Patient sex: F
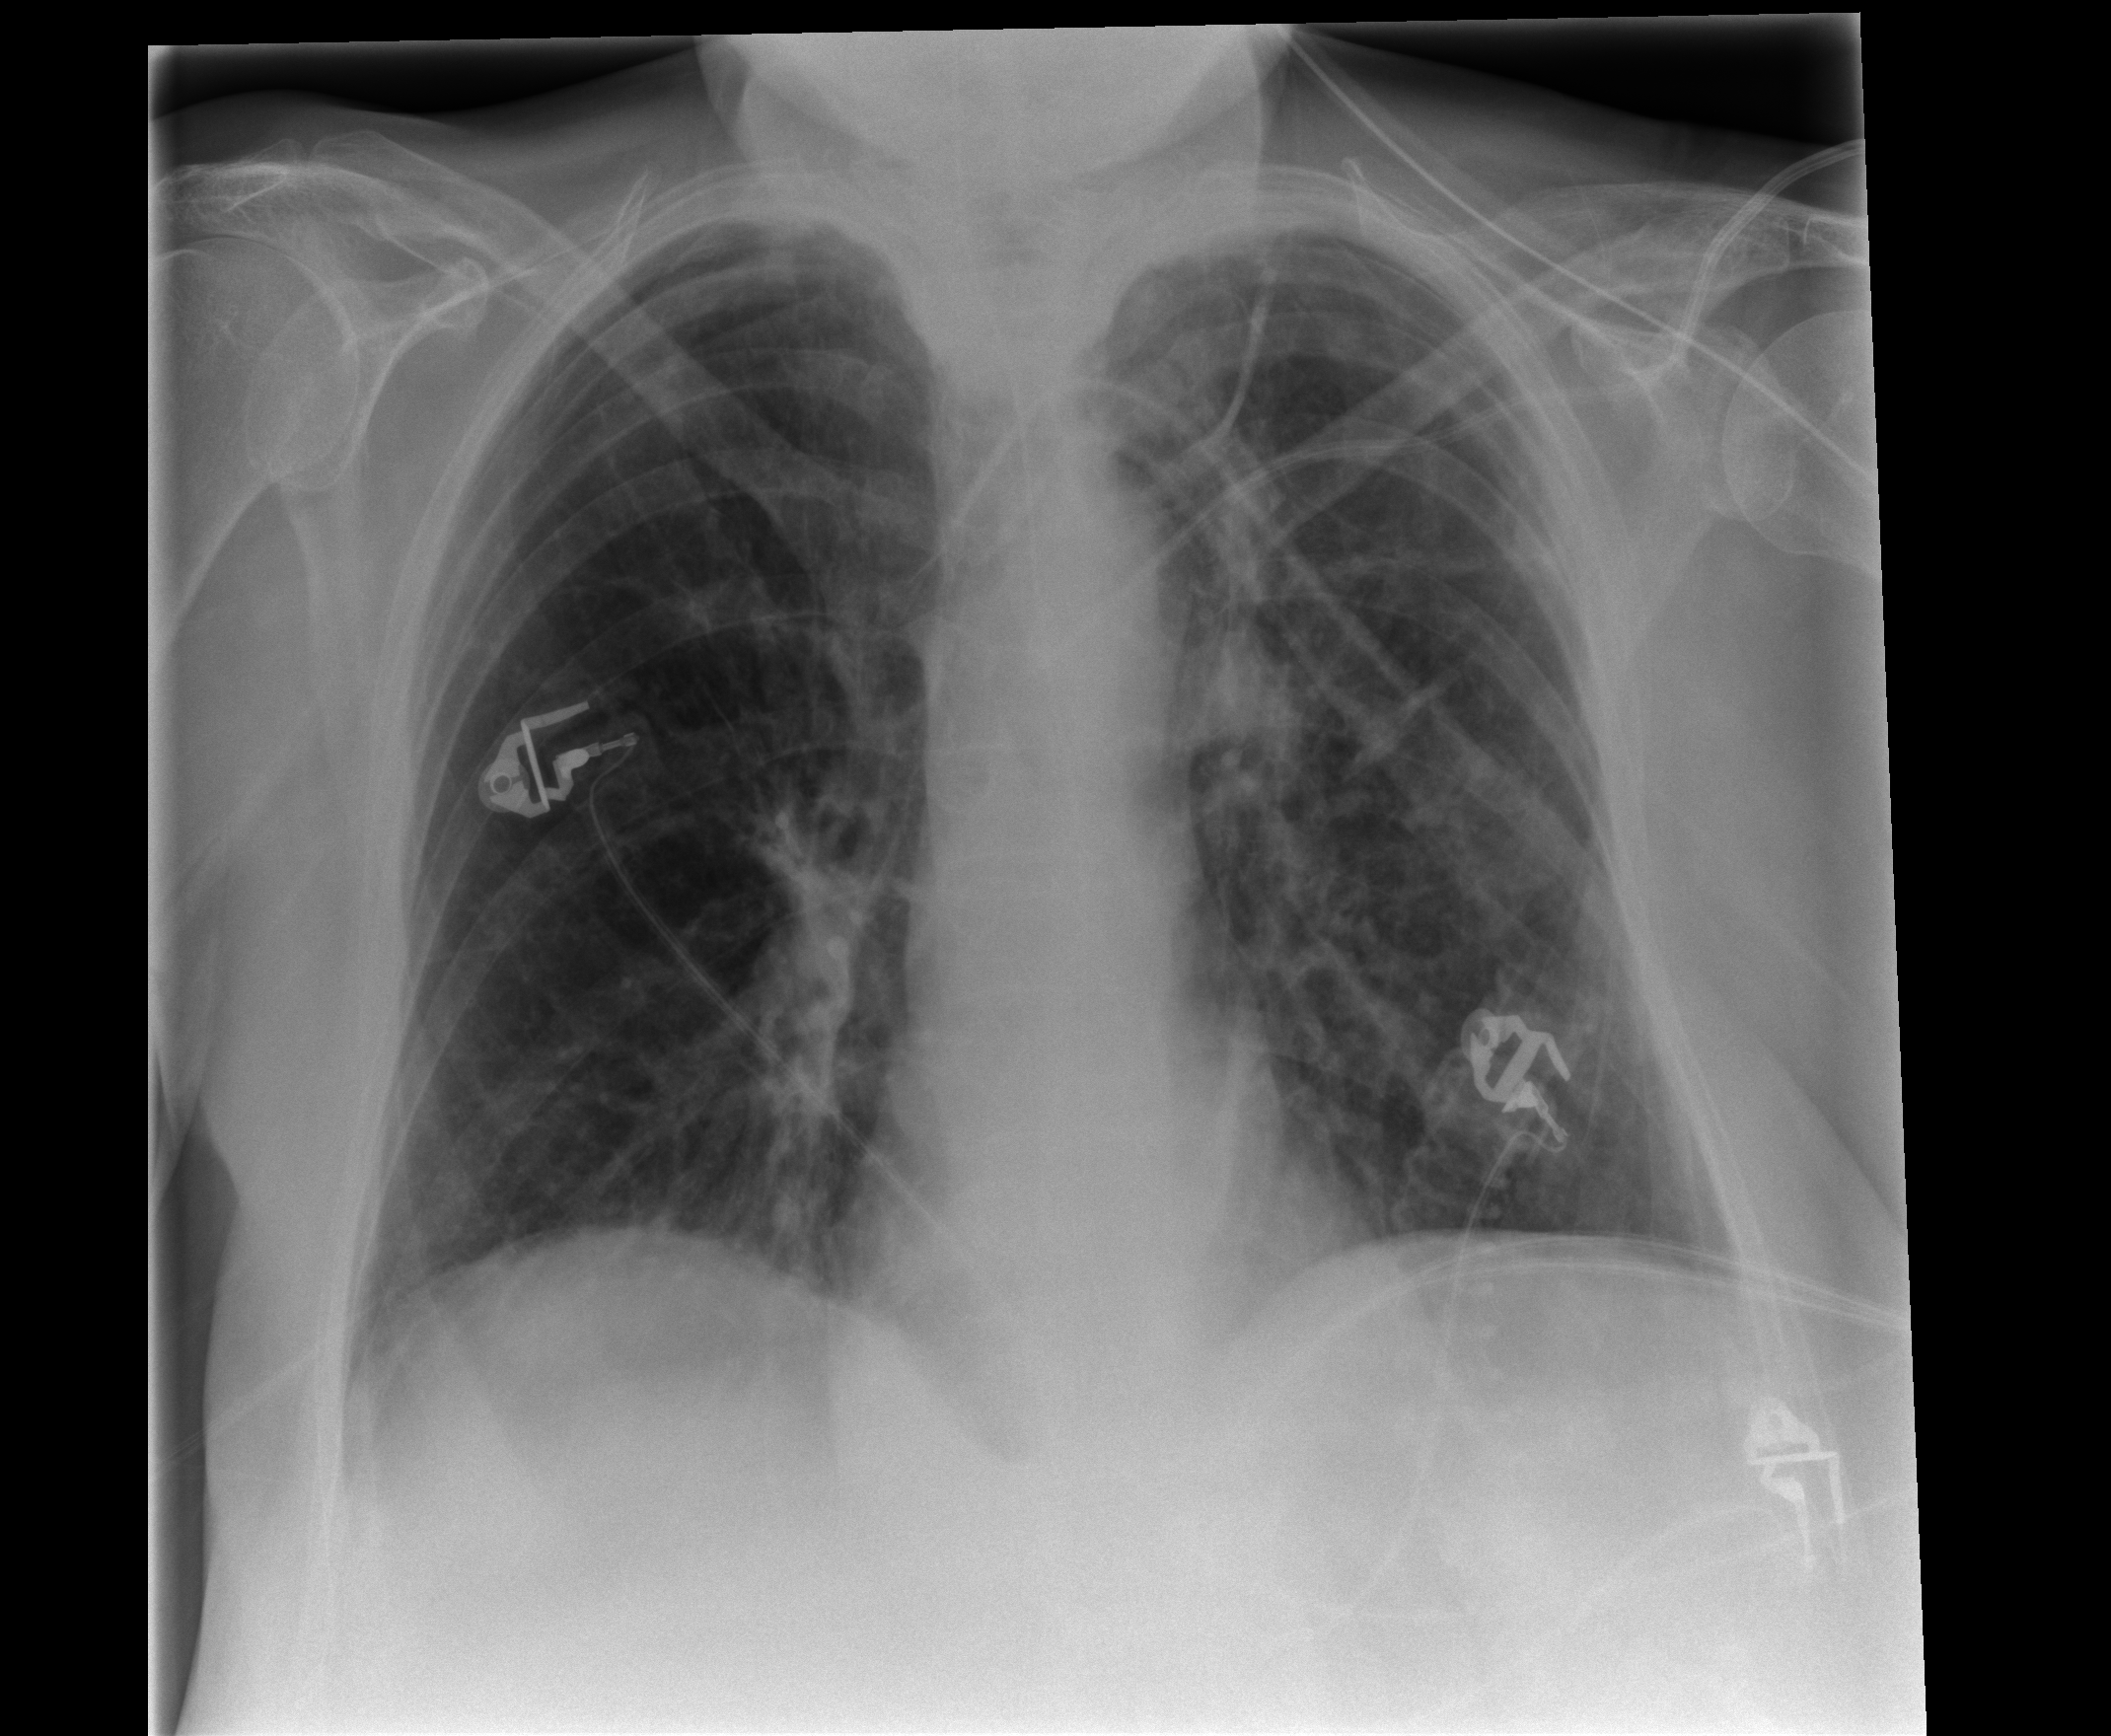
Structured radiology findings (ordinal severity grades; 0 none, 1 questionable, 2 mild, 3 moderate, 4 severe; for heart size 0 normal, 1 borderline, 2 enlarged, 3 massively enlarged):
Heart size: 0
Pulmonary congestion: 0
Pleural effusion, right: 0
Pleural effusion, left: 0
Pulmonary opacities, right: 0
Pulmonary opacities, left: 0
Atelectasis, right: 1
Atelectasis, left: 0